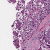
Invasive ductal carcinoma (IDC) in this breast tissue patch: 1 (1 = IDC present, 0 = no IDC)